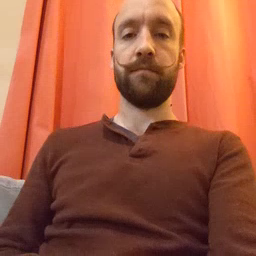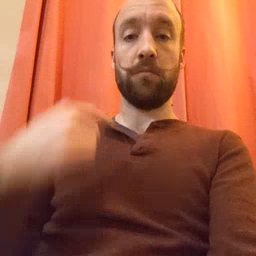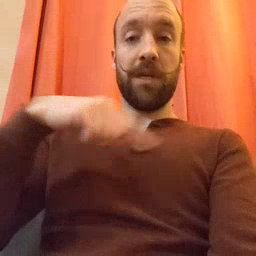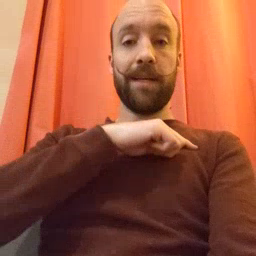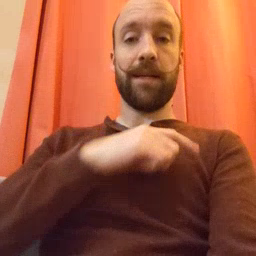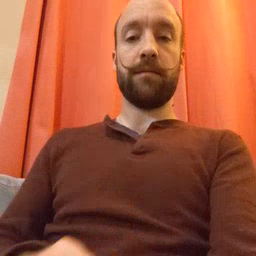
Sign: weus